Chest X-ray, AP view. Patient: 49 years old, sex M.
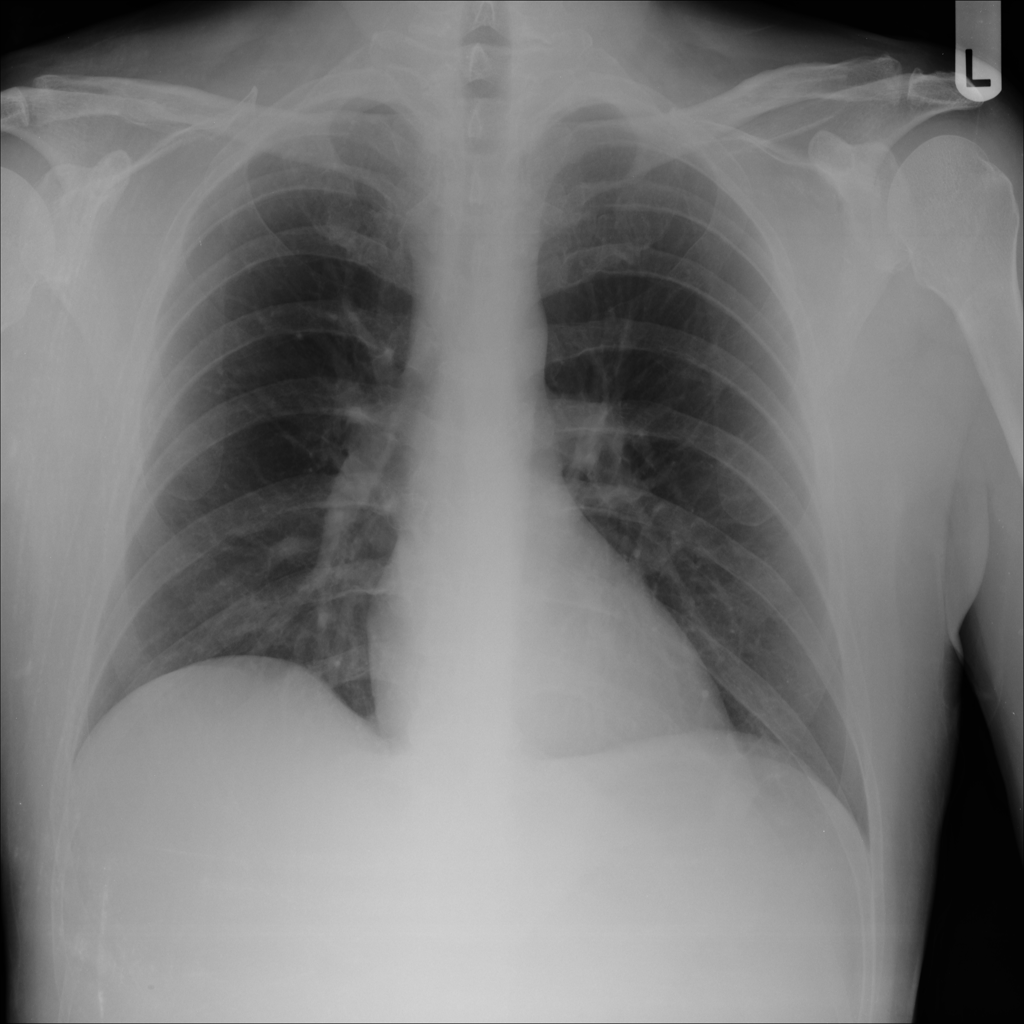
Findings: Infiltration, Mass